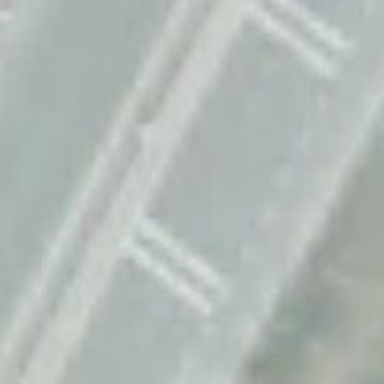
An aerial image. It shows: Rumble strip for traffic calming.